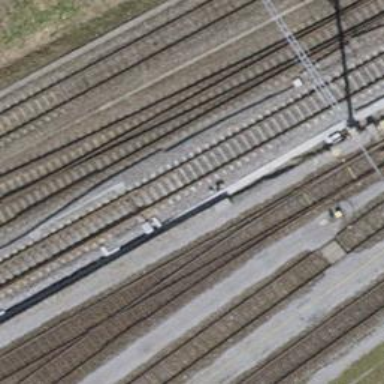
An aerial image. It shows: Railway switch.